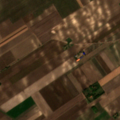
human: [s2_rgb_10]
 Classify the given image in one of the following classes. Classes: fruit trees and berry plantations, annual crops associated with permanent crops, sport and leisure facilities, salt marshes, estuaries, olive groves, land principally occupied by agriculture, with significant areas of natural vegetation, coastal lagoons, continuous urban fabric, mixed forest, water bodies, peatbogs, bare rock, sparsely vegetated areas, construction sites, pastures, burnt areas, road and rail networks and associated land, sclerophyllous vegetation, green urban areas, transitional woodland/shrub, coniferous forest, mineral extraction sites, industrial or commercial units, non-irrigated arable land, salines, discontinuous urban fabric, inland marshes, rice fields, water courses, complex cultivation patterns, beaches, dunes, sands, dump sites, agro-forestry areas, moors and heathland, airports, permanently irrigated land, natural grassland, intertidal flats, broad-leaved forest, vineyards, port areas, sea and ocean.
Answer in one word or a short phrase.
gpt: non-irrigated arable land